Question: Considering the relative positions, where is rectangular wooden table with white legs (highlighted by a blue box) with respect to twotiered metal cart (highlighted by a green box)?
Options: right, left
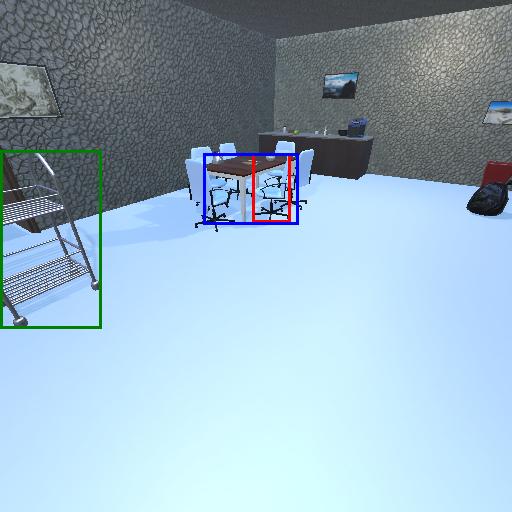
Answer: right